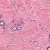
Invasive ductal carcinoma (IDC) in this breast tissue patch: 0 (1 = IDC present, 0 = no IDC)